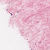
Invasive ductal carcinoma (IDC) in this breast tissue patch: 0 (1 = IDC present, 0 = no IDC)